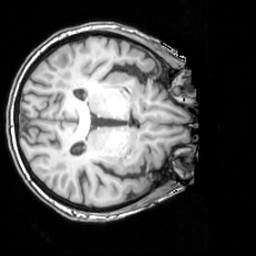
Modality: T1w
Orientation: axial
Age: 71
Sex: female
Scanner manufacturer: siemens
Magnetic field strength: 3 T
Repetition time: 1.62 s
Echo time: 0.003 s